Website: home-depot
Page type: account-dashboard
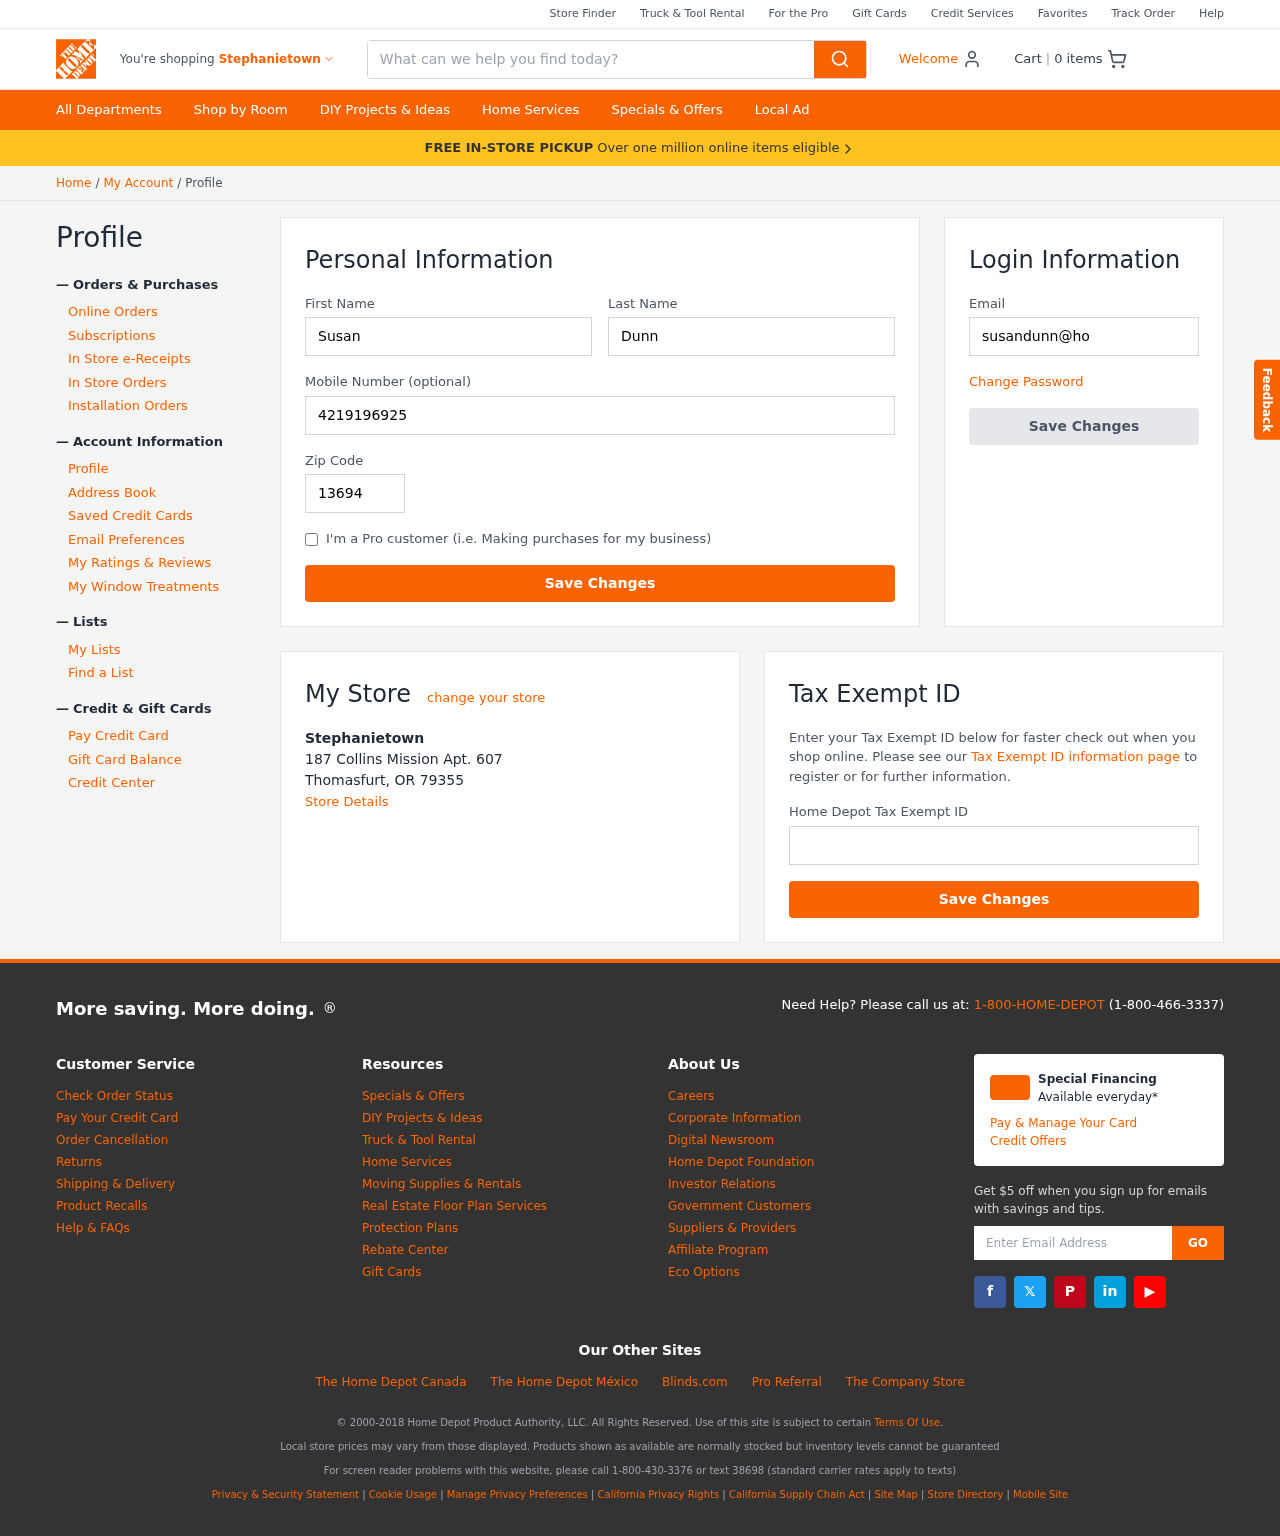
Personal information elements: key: PII_CITY
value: Stephanietown
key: PII_EMAIL
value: susandunn@hotmail.com
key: PII_FIRSTNAME
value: Susan
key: PII_LASTNAME
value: Dunn
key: PII_LOCATION1_CITY_STATE_ZIP
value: Thomasfurt, OR 79355
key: PII_LOCATION1_NAME
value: Stephanietown
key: PII_LOCATION1_STREET
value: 187 Collins Mission Apt. 607
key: PII_PHONE
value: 4219196925
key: PII_POSTCODE
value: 13694
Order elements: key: ORDER_NUM_ITEMS
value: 0
Search elements: key: HEADER_SEARCH
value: What can we help you find today?